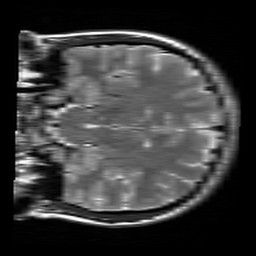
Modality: T2w
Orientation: coronal
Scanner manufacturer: siemens
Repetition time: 3.9 s
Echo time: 0.076 s